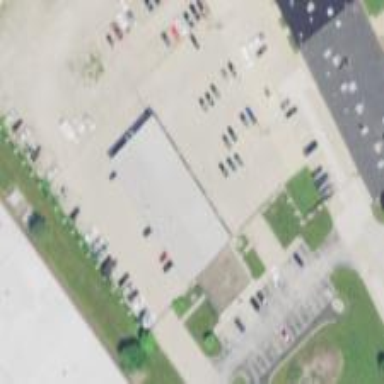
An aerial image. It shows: Flat-roofed commercial building.